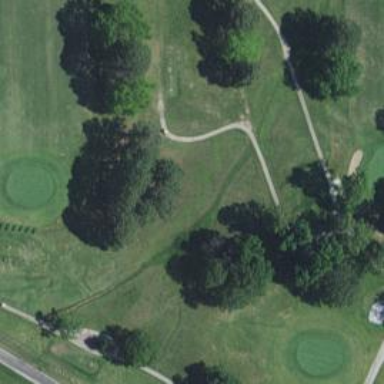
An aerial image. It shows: Footway that doubles as golf path.